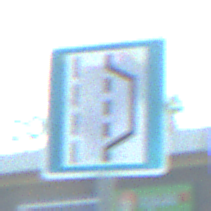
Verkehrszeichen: NothalteUndPannenbucht
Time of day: MorningAfternoon
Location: Outdoor (Suburban)
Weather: PartlyCloudy
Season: NotSpecified
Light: Natural